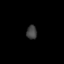
Tissue: lung
Cell type: Epithelial cells
Senescence score: 0.1872
Nuclear area (px): 139
Mean DAPI intensity: 65.662